Question: Morning, afternoon, evening
I have the following boat data:
'''
set.seed(123)
df <- data.frame(
fac = as.factor(c("A", "A", "A", "A",
"B", "B", "B",
"C", "C", "C", "C", "C")),
lat = runif(12, min = 45, max = 47),
lon = runif(12, min = -6, max = -5 ))
'''
I group the data by the factor variable 'fac'.
'''
library(dplyr)
df_grouped <- df %>%
group_by(fac) %>%
summarise(first_lon = first(lon),
last_lon = last(lon),
first_lat = first(lat),
last_lat = last(lat))
'''
I use the first and last latitudes ('lat') and longitudes ('lon') to <URL>
I also use the first and last latitudes ('lat') and longitudes ('lon') to estimate distance across the polygon.
'''
library(geosphere)
df_grouped %>%
mutate(distance_m = distHaversine(matrix(c(first_lon, first_lat), ncol = 2),
matrix(c(last_lon, last_lat), ncol = 2)))
'''
Although this assumes the boat goes in a straight line across the longest possible distance within the polygon.
This is not always true, sometimes it wiggles about a bit:
.
What I would like to do is actual distance the boat has traveled by working out the distance between each row with a group.
Or in other words:
For example for 'fac == "C"', the boat will have traveled 'x' meters, where 'x' is calculated from the distance between each data point within the grouping.
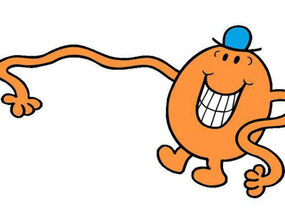
Answer: Try :
'''
df %>% group_by(fac) %>%
mutate(lat_prev = lag(lat,1), lon_prev = lag(lon,1) ) %>%
mutate(dist = distHaversine(matrix(c(lon_prev, lat_prev), ncol = 2),
matrix(c(lon, lat), ncol = 2))) %>%
summarize(dist = sum(dist,na.rm=T))
# A tibble: 3 x 2
fac dist
<fct> <dbl>
1 A 93708.
2 B 219742.
3 C 347578.
'''
Much better, as suggested by Henrik:
'''
df %>% group_by(fac) %>%
summarize(dist = distHaversine(cbind(lon, lat))) %>%
summarize(dist = sum(dist,na.rm=T))
'''